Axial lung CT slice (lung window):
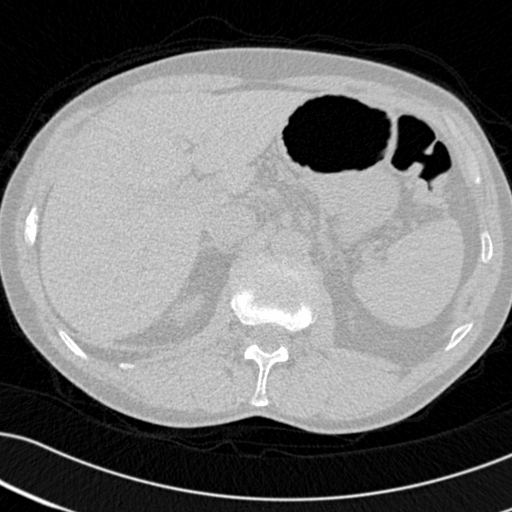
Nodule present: no